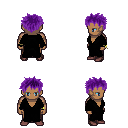
a pixel art fantasy rpg character, male body template, human, dark skin, black robe, robe skirt, purple bedhead hairstyle, bracelets, maroon shoes, four views (front, back, left, right), 2x2 character sprite sheet, small pixel art, hard edges, no anti-aliasing